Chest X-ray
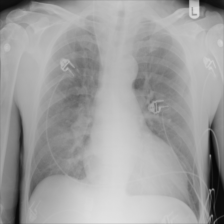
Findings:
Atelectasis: negative
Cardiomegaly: negative
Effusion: negative
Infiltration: negative
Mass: negative
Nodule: negative
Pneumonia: negative
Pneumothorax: negative
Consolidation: negative
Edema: negative
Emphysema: negative
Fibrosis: negative
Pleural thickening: negative
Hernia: negative